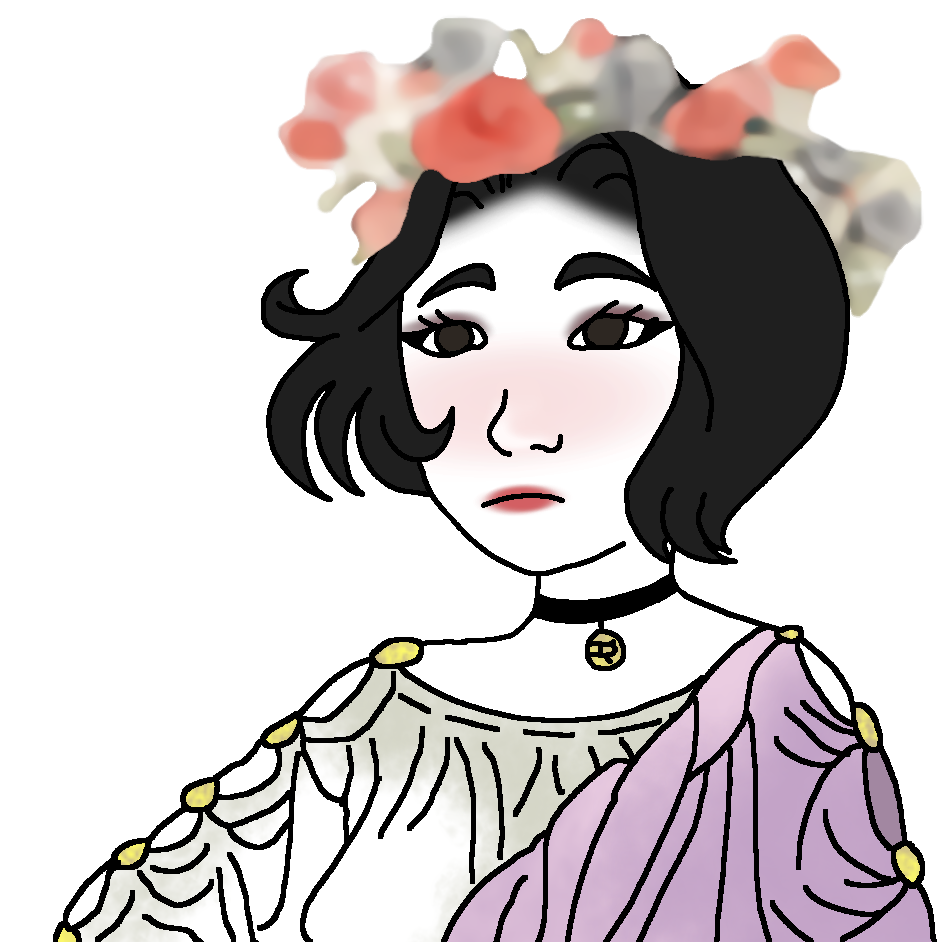
Label: 5_Doomer_Girl